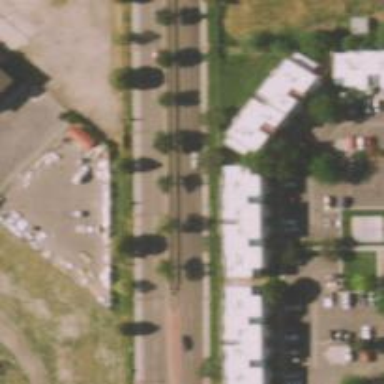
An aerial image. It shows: Primary road with asphalt surface.